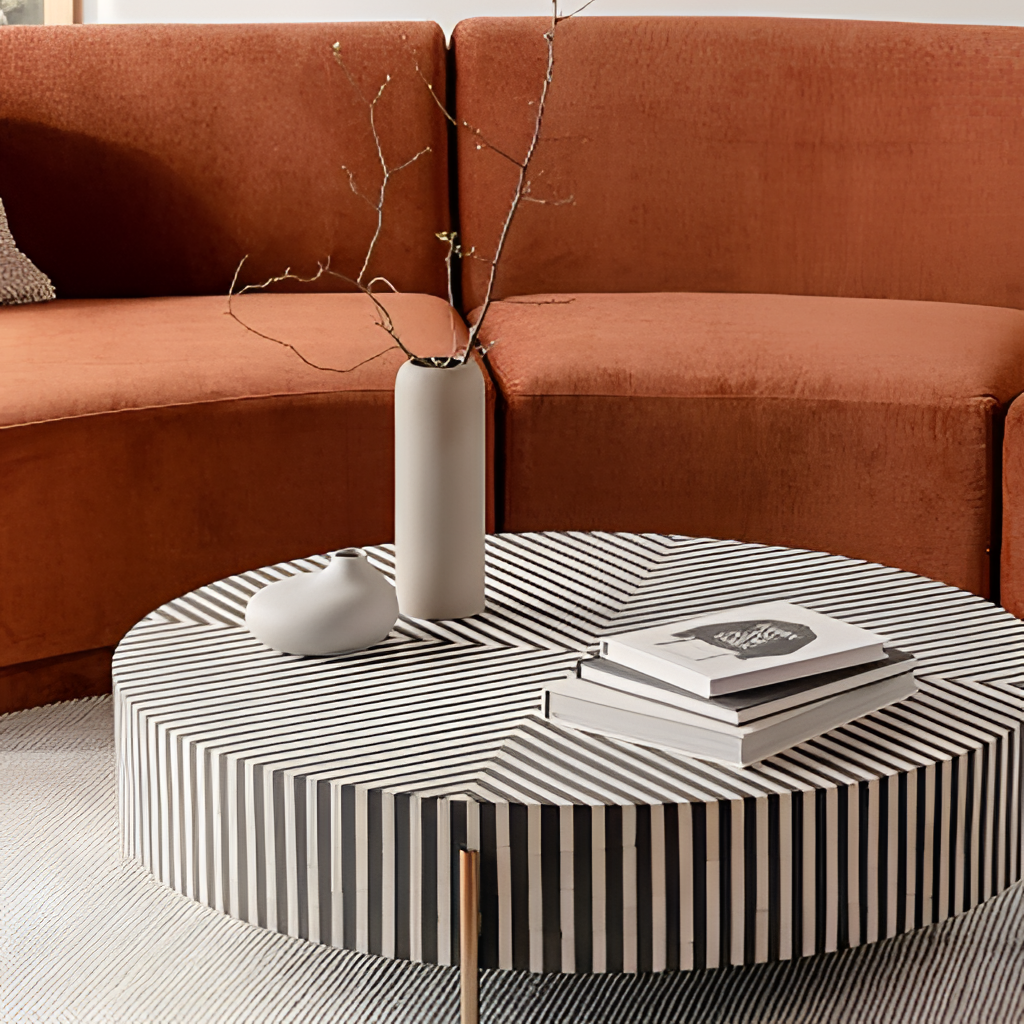
rust fabric sectional sofa, living room, paint wallpaper, with solid pattern, fabric flooring, with fine striped pattern, modern